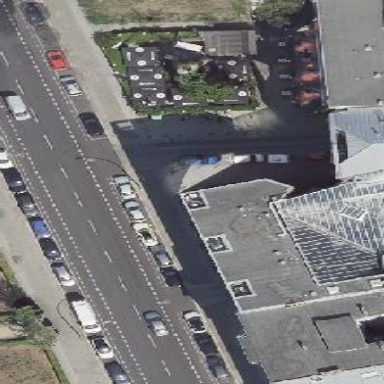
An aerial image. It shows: Part of building.